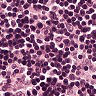
Metastatic tissue present: no